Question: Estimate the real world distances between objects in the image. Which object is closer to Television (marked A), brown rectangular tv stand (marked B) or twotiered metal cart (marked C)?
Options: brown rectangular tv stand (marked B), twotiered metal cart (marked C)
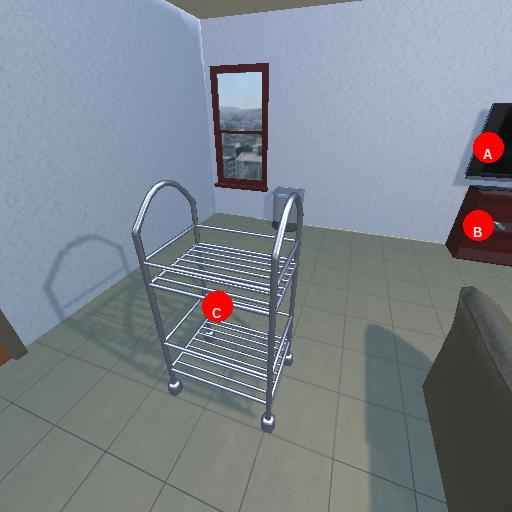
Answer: brown rectangular tv stand (marked B)